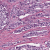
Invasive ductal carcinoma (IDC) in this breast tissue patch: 1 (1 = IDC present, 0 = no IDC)